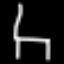
Label: chair